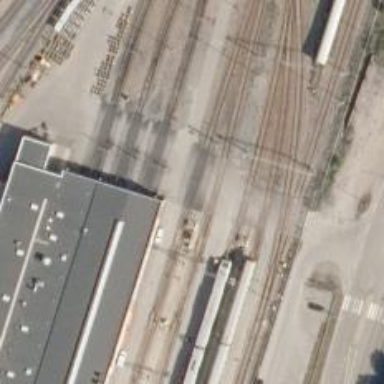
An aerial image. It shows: Railway level crossing.